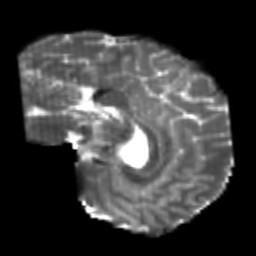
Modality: T2w
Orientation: sagittal
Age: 22
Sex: male
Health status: healthy
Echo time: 0.074 s